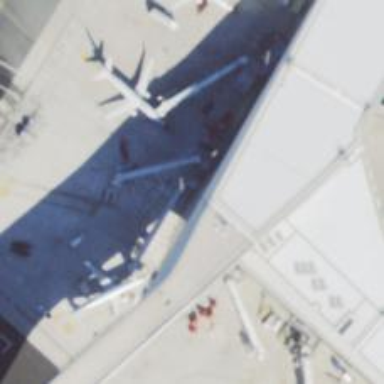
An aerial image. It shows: Airport gate.